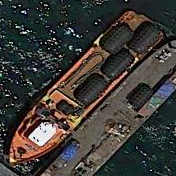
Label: Cargo_ship